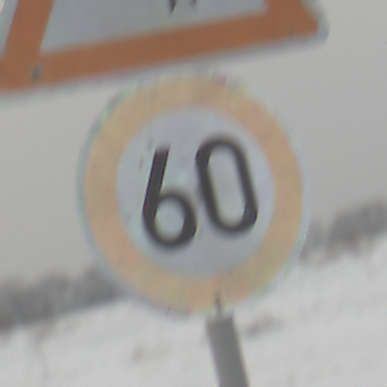
Verkehrszeichen: Geschwindigkeit60
Zusatzzeichen oben: KurveLinks
Umgebung: Outdoor, Nature
Tageszeit: MorningAfternoon
Wetter: Overcast
Licht: Natural
Jahreszeit: Winter
Kontrast: LowContrast